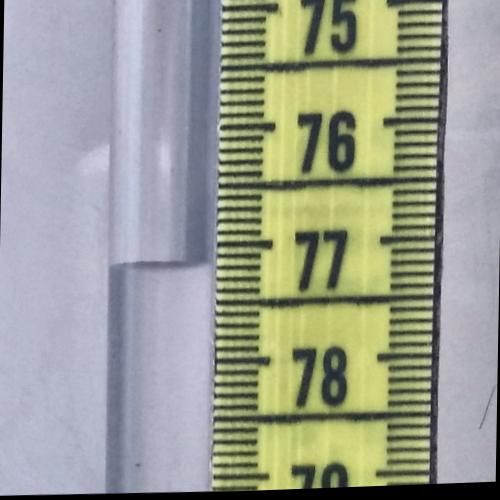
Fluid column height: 77.2 cm